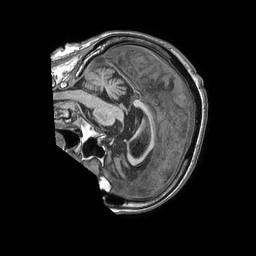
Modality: T1w
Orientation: sagittal
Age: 82
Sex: female
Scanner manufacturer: philips
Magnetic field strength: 1.5 T
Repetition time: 0.007521 s
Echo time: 0.003423 s